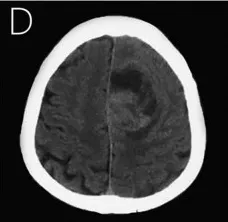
Plain CT demonstrating a large mass mixed hypo- and isodensity (D).
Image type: radiology (ct)